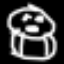
Label: frog